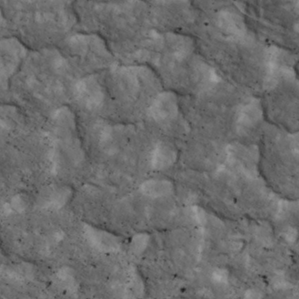
Label: non_frost